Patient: sex M, age 62
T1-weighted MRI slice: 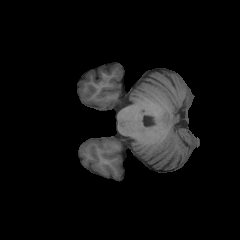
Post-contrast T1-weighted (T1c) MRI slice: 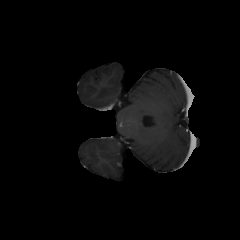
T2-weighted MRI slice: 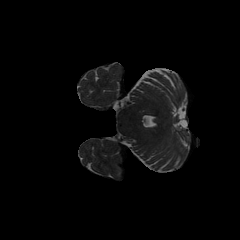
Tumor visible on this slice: no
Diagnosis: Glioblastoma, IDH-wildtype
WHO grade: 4